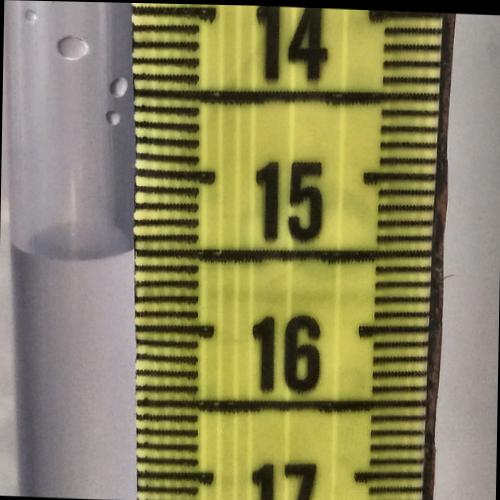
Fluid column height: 15.5 cm